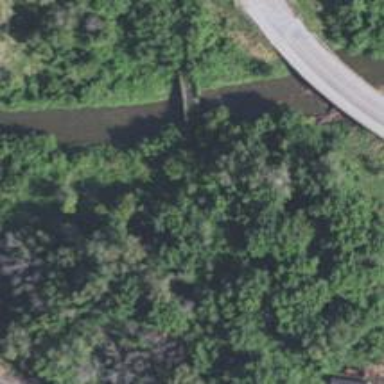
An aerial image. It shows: Disused railway bridge.